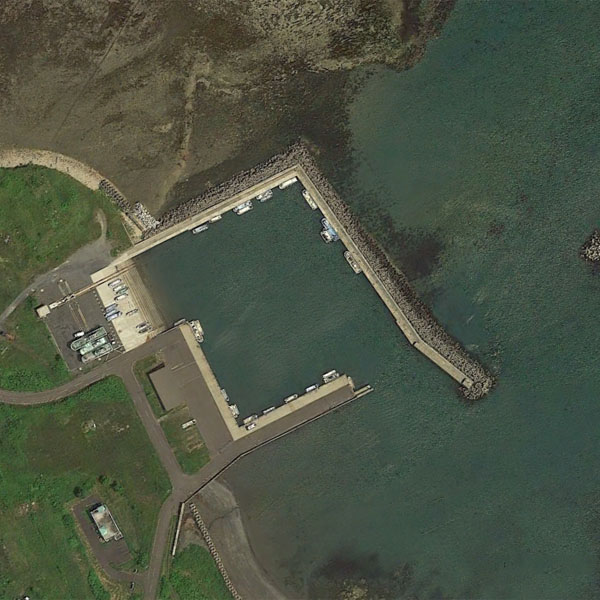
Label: Port